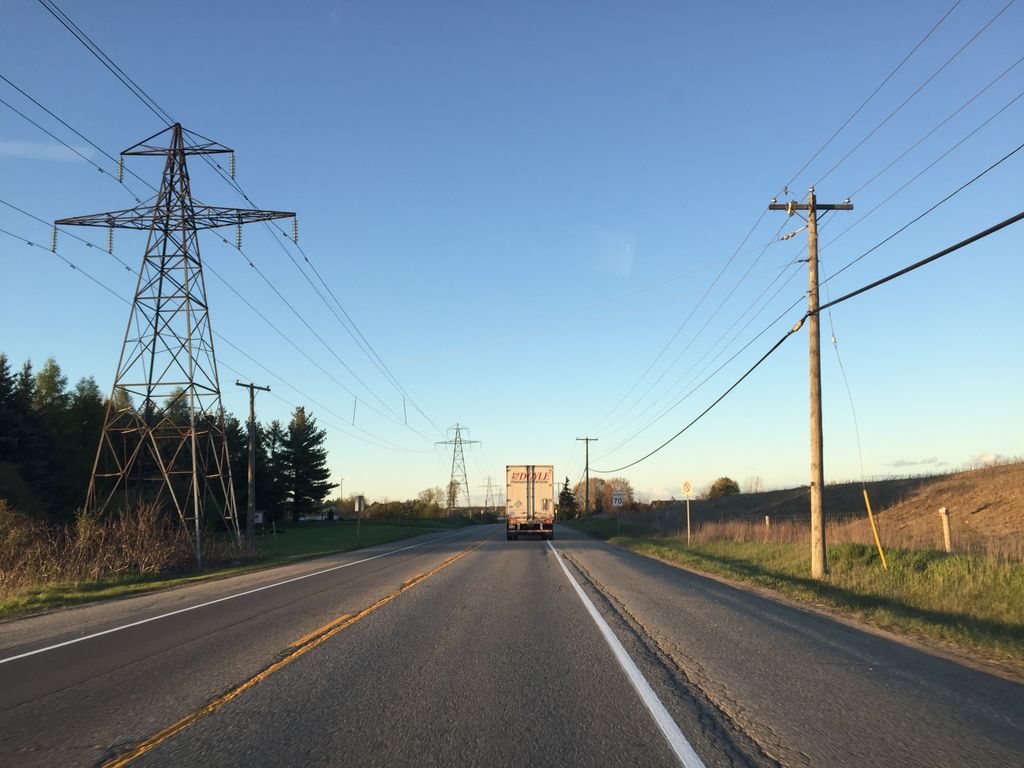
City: kitchener-waterloo